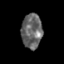
Tissue: skin
Cell type: Epithelial cells
Senescence score: 0.2533
Nuclear area (px): 701
Mean DAPI intensity: 103.331